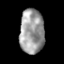
Tissue: skin
Cell type: Epithelial cells
Senescence score: 0.217
Nuclear area (px): 1059
Mean DAPI intensity: 157.398